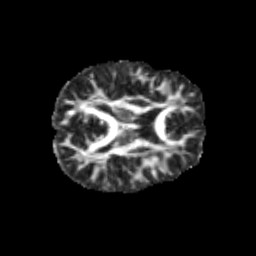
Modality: FA
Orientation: axial
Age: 13
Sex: male
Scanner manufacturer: siemens
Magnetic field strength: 3 T
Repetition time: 3.8 s
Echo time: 0.07 s